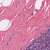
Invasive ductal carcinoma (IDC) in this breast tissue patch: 0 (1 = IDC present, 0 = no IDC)